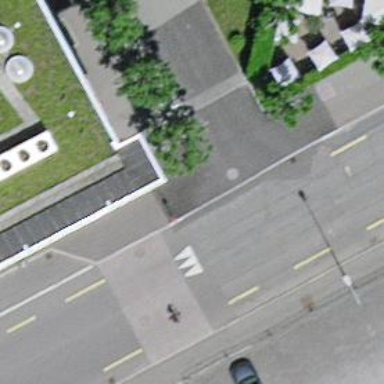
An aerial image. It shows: Bicycle rental facility.